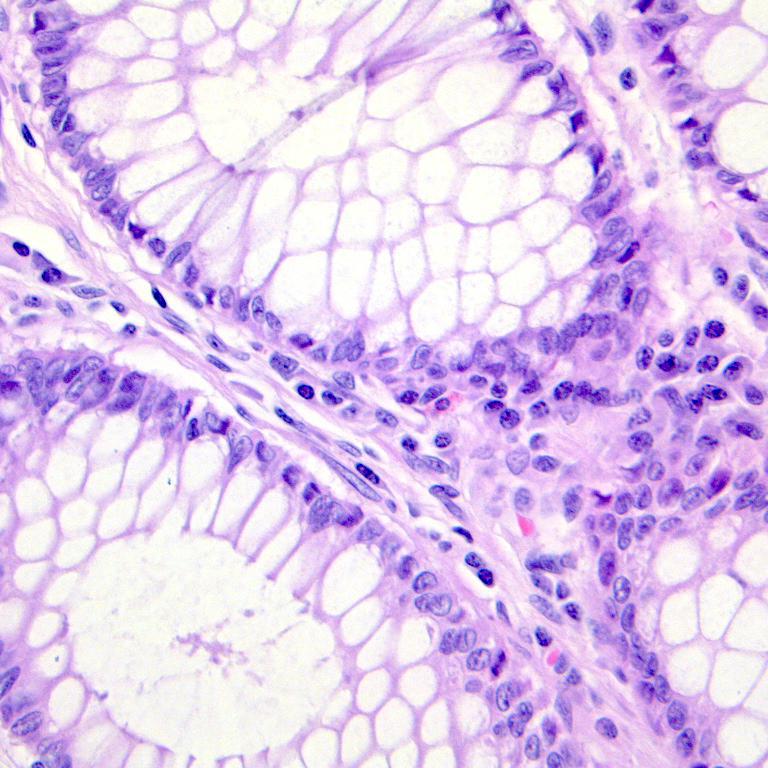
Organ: colon
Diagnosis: benign